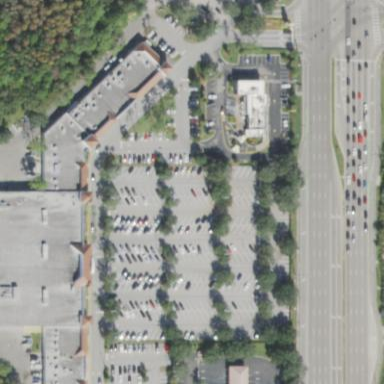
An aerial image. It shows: Retail area.